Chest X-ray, AP view. Patient: 51 years old, sex M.
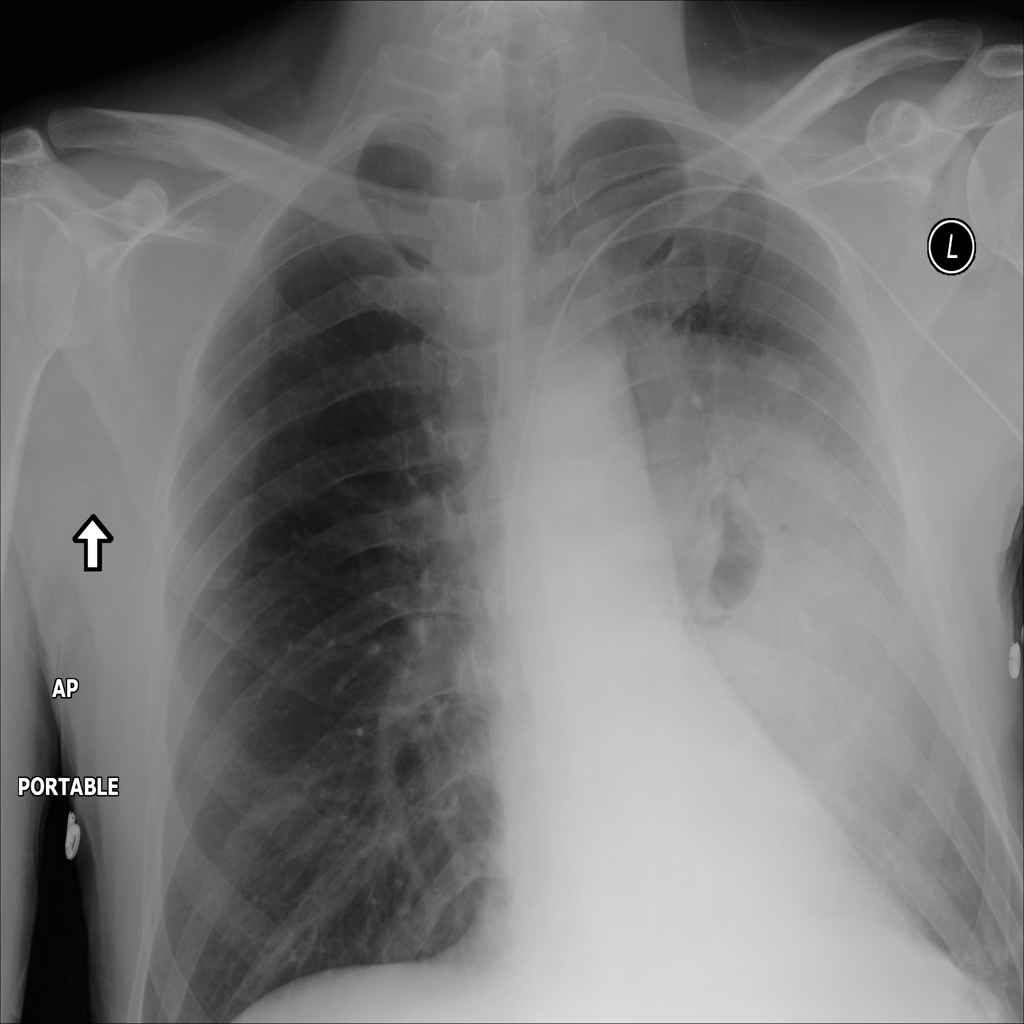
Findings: Consolidation, Pneumonia